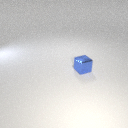
small blue metal cube